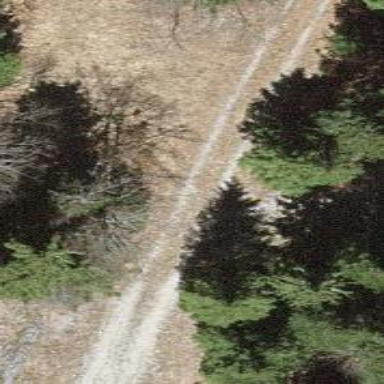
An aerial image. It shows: Unpaved track with grade2 track type.